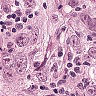
Metastatic tissue present: yes